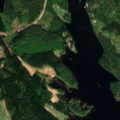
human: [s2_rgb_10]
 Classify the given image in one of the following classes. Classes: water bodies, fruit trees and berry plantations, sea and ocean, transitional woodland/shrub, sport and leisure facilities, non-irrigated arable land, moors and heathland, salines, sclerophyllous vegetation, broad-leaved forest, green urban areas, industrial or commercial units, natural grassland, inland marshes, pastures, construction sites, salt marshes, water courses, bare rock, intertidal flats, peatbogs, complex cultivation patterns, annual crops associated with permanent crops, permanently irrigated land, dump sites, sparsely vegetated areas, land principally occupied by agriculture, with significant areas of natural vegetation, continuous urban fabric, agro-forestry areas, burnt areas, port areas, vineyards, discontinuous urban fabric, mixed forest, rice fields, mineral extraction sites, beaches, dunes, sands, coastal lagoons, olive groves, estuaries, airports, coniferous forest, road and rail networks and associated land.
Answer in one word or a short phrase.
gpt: land principally occupied by agriculture, with significant areas of natural vegetation, coniferous forest, mixed forest, water bodies